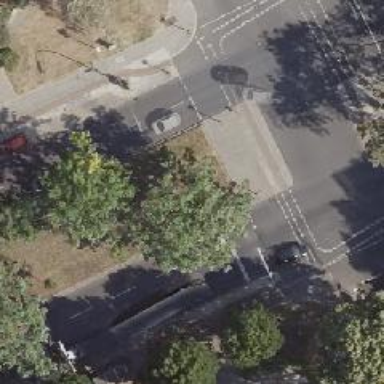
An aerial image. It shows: Road with traffic signals.